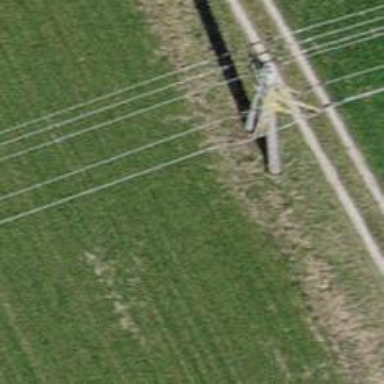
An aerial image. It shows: Power line is depicted.